Question: Yesterday with one friend discuss for change height of line about strike-through.
Today searching on <URL> of CSS says :
'''
The HTML Strikethrough Element (
) renders text with a strikethrough, or a line through it.
Use the
 element to represent things that are no longer relevant or no longer accurate.
However,
 is not appropriate when indicating document edits;
for that, use the <del> and <ins> elements, as appropriate.
'''
And seems that '
' accept all reference of CSS but not function on height.
'''
s {
color: red;
height: 120px
}
'''
'''
<br /><br />
<s >Strikethrough

'''
There is a simpler <URL> and you see that not change the height of line....
There is a alternative solution or I wrong on CSS?

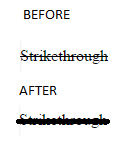
Answer: I think the best way to handle this is to use a pseudo element to simulate the desired behavior.
'''
s {
color: red;
display: inline-block;
text-decoration: none;
position: relative;
}
s:after {
content: '';
display: block;
width: 100%;
height: 50%;
position: absolute;
top: 0;
left: 0;
border-bottom: 3px solid;
}
'''
The border inherits text-color and you gain full control over your styling, including hover effects.
<URL>